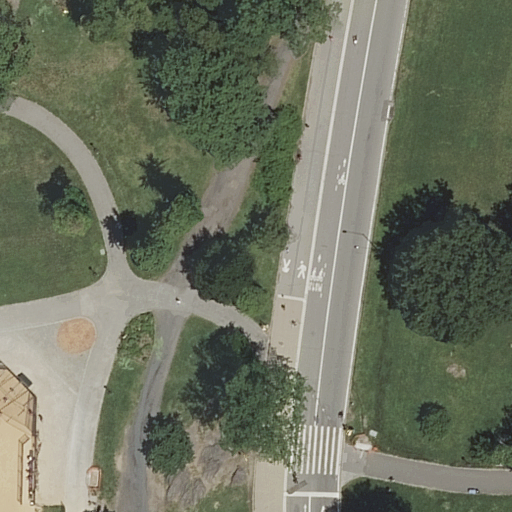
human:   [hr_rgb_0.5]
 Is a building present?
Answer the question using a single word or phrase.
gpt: no

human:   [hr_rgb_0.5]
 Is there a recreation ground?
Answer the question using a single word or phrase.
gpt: yes

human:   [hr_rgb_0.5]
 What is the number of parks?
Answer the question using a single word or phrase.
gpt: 1

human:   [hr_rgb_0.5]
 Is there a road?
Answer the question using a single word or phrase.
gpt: yes

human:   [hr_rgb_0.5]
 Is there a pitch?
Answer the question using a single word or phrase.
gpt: yes

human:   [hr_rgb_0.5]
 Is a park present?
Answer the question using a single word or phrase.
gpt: yes

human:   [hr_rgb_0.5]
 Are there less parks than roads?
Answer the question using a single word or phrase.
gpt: yes

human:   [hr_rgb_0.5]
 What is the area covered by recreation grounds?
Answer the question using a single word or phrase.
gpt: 3774m2

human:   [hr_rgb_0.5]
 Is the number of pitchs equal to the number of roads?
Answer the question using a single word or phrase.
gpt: no

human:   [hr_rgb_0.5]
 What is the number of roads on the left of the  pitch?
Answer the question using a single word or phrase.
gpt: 0

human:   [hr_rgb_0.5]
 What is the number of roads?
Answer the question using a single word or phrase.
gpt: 6

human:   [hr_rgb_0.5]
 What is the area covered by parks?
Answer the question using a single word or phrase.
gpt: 10633m2

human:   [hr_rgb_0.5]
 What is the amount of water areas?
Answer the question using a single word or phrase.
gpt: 0

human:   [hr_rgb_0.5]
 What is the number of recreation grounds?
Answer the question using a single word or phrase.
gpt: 1

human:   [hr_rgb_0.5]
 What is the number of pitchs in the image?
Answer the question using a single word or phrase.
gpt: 1

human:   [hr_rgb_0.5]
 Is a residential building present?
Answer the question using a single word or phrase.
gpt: no

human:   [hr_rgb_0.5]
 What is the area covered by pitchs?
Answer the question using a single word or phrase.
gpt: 1110m2

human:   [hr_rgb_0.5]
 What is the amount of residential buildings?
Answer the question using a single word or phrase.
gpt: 0

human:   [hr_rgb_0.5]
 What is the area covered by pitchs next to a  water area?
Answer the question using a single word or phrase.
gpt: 0m2

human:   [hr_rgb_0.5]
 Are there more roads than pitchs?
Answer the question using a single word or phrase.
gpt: yes

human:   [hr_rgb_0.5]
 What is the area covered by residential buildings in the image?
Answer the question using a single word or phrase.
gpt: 0m2

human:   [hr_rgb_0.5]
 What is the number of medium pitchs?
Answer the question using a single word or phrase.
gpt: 0

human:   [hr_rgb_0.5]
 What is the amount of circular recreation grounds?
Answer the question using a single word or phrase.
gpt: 0

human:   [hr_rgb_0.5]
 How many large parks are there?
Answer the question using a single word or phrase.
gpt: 1

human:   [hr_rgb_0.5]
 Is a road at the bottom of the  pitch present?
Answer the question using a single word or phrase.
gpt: no

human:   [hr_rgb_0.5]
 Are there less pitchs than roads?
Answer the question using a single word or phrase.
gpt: yes

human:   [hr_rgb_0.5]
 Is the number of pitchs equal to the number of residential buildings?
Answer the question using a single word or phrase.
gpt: no

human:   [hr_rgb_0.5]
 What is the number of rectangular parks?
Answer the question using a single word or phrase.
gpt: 1

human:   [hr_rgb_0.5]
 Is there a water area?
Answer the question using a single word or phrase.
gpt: no

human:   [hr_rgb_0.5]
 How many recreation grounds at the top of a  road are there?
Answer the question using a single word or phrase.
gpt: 0

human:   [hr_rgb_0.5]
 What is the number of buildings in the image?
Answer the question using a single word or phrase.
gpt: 0

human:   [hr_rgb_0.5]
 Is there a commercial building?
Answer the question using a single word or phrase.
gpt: no

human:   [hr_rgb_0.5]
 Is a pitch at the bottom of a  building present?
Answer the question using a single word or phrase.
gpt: no

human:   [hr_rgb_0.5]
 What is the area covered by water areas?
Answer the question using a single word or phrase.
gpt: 0m2

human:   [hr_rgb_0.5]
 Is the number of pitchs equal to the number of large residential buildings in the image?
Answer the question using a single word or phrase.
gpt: no

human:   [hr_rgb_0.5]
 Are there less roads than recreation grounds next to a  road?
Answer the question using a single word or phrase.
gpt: no

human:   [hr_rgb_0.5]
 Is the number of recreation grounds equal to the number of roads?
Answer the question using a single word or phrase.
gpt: no

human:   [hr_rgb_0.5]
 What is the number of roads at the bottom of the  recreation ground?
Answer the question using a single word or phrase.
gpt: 0

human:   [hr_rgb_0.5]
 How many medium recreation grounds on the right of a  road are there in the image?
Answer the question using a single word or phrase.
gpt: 0

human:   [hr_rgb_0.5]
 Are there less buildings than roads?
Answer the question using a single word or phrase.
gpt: yes

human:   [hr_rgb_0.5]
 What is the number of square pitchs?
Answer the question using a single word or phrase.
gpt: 0

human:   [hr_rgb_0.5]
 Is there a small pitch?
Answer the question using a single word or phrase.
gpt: no

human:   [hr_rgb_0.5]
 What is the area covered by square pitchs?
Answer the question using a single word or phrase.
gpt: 0m2

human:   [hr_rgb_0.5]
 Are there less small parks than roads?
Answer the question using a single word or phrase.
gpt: yes

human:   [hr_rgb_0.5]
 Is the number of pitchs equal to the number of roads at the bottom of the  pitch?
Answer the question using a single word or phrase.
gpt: no

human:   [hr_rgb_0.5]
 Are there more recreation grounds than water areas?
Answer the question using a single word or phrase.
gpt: yes

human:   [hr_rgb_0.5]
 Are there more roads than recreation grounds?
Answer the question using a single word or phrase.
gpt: yes

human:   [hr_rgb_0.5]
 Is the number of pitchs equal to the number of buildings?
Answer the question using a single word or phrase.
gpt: no

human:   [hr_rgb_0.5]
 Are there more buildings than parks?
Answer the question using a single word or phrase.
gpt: no

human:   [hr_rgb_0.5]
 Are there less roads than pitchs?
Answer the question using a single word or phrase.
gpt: no

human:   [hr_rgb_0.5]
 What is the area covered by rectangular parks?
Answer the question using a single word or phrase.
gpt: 10633m2

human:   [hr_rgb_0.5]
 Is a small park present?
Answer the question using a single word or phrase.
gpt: no

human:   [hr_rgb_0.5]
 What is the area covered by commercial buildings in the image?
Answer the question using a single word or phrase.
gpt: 0m2

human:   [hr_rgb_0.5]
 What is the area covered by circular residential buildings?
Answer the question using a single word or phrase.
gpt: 0m2

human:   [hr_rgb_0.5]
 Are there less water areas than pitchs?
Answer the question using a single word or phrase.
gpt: yes

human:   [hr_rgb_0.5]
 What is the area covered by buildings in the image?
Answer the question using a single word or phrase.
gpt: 0m2

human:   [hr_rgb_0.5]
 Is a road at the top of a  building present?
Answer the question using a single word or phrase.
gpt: no

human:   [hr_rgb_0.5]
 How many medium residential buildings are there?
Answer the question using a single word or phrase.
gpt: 0

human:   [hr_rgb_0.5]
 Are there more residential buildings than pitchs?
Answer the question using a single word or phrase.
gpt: no

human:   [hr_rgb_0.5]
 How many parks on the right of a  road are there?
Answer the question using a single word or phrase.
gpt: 0

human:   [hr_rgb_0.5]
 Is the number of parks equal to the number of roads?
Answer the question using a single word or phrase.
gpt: no

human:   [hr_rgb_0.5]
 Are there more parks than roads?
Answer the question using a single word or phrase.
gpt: no

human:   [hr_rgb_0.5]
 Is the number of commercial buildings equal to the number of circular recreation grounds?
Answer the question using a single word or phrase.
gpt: yes

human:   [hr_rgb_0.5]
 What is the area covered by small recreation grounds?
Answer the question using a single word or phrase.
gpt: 0m2